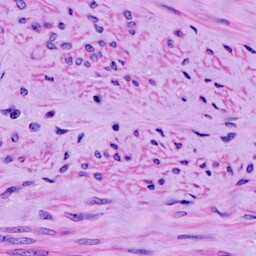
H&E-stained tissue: Cervix